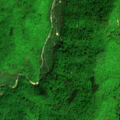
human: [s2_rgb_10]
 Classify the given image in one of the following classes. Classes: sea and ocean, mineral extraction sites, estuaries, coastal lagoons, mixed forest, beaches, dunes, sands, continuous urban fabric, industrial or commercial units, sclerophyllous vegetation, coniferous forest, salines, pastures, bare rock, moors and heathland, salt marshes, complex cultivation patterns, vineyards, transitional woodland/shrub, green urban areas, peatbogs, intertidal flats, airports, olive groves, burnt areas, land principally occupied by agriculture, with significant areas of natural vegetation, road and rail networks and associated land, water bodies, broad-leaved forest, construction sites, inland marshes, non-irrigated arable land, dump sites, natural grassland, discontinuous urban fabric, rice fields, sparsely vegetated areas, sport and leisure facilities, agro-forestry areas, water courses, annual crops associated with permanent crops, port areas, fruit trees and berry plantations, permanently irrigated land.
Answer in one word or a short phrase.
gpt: broad-leaved forest